Question: i am trying to connect to the magento soap api in java, i have added almost all the jar files as per the error logs, but i am stuck at this run time exception, please have a look a look at the code and the output.
'''
import com.google.code.magja.soap.MagentoSoapClient;
import com.google.code.magja.soap.SoapConfig;
import org.apache.axis2.AxisFault;
public class testConnection {
public static void main(String[] args) throws AxisFault {
String user = "XXXXXX";
String pass = "XXXXX";
String host = "http://XXX.co.in/magento/index.php/api/soap?wsdl";
SoapConfig soapConfig = new SoapConfig(user, pass, host);
MagentoSoapClient magentoSoapClient = MagentoSoapClient.getInstance(soapConfig);
// configure connection
magentoSoapClient.setConfig(soapConfig);
}
}
'''
OUTPUT
'''
Exception in thread "main" java.lang.RuntimeException: org.apache.axis2.deployment.DeploymentException: org.apache.axis2.transport.http.CommonsHTTPTransportSender
at com.google.code.magja.soap.MagentoSoapClient.<init>(MagentoSoapClient.java:56)
at com.google.code.magja.soap.MagentoSoapClient.getInstance(MagentoSoapClient.java:79)
at magentomanager.testConnection.main(testConnection.java:14)
Caused by: org.apache.axis2.deployment.DeploymentException: org.apache.axis2.transport.http.CommonsHTTPTransportSender
at org.apache.axis2.deployment.AxisConfigBuilder.processTransportSenders(AxisConfigBuilder.java:708)
at org.apache.axis2.deployment.AxisConfigBuilder.populateConfig(AxisConfigBuilder.java:122)
at org.apache.axis2.deployment.DeploymentEngine.populateAxisConfiguration(DeploymentEngine.java:857)
at org.apache.axis2.deployment.FileSystemConfigurator.getAxisConfiguration(FileSystemConfigurator.java:116)
at org.apache.axis2.context.ConfigurationContextFactory.createConfigurationContext(ConfigurationContextFactory.java:64)
at org.apache.axis2.context.ConfigurationContextFactory.createConfigurationContextFromFileSystem(ConfigurationContextFactory.java:210)
at org.apache.axis2.client.ServiceClient.configureServiceClient(ServiceClient.java:151)
at org.apache.axis2.client.ServiceClient.<init>(ServiceClient.java:144)
at org.apache.axis2.client.ServiceClient.<init>(ServiceClient.java:251)
at com.google.code.magja.soap.MagentoSoapClient.login(MagentoSoapClient.java:138)
at com.google.code.magja.soap.MagentoSoapClient.<init>(MagentoSoapClient.java:53)
... 2 more
Caused by: java.lang.ClassNotFoundException: org.apache.axis2.transport.http.CommonsHTTPTransportSender
at java.net.URLClassLoader$1.run(URLClassLoader.java:366)
at java.net.URLClassLoader$1.run(URLClassLoader.java:355)
at java.security.AccessController.doPrivileged(Native Method)
at java.net.URLClassLoader.findClass(URLClassLoader.java:354)
at java.lang.ClassLoader.loadClass(ClassLoader.java:423)
at sun.misc.Launcher$AppClassLoader.loadClass(Launcher.java:308)
at java.lang.ClassLoader.loadClass(ClassLoader.java:356)
at java.lang.Class.forName0(Native Method)
at java.lang.Class.forName(Class.java:186)
at org.apache.axis2.util.Loader.loadClass(Loader.java:261)
at org.apache.axis2.deployment.AxisConfigBuilder.processTransportSenders(AxisConfigBuilder.java:683)
'''
Added JAR Files

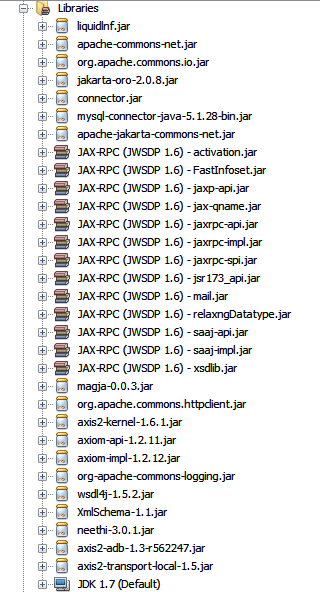
Answer: I just ran into the same issue and added these dependencies to my maven pom
'''
<dependency>
<groupId>org.apache.axis2</groupId>
<artifactId>axis2-transport-http</artifactId>
<version>1.6.2</version>
</dependency>
<dependency>
<groupId>org.apache.axis2</groupId>
<artifactId>axis2-transport-local</artifactId>
<version>1.6.2</version>
</dependency>
'''
Hope this helps.